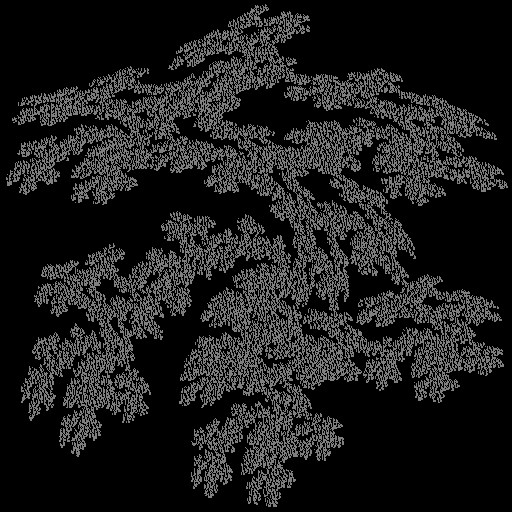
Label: pinetree